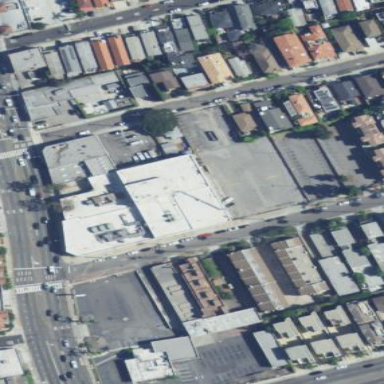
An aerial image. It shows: Commercial building.